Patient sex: M
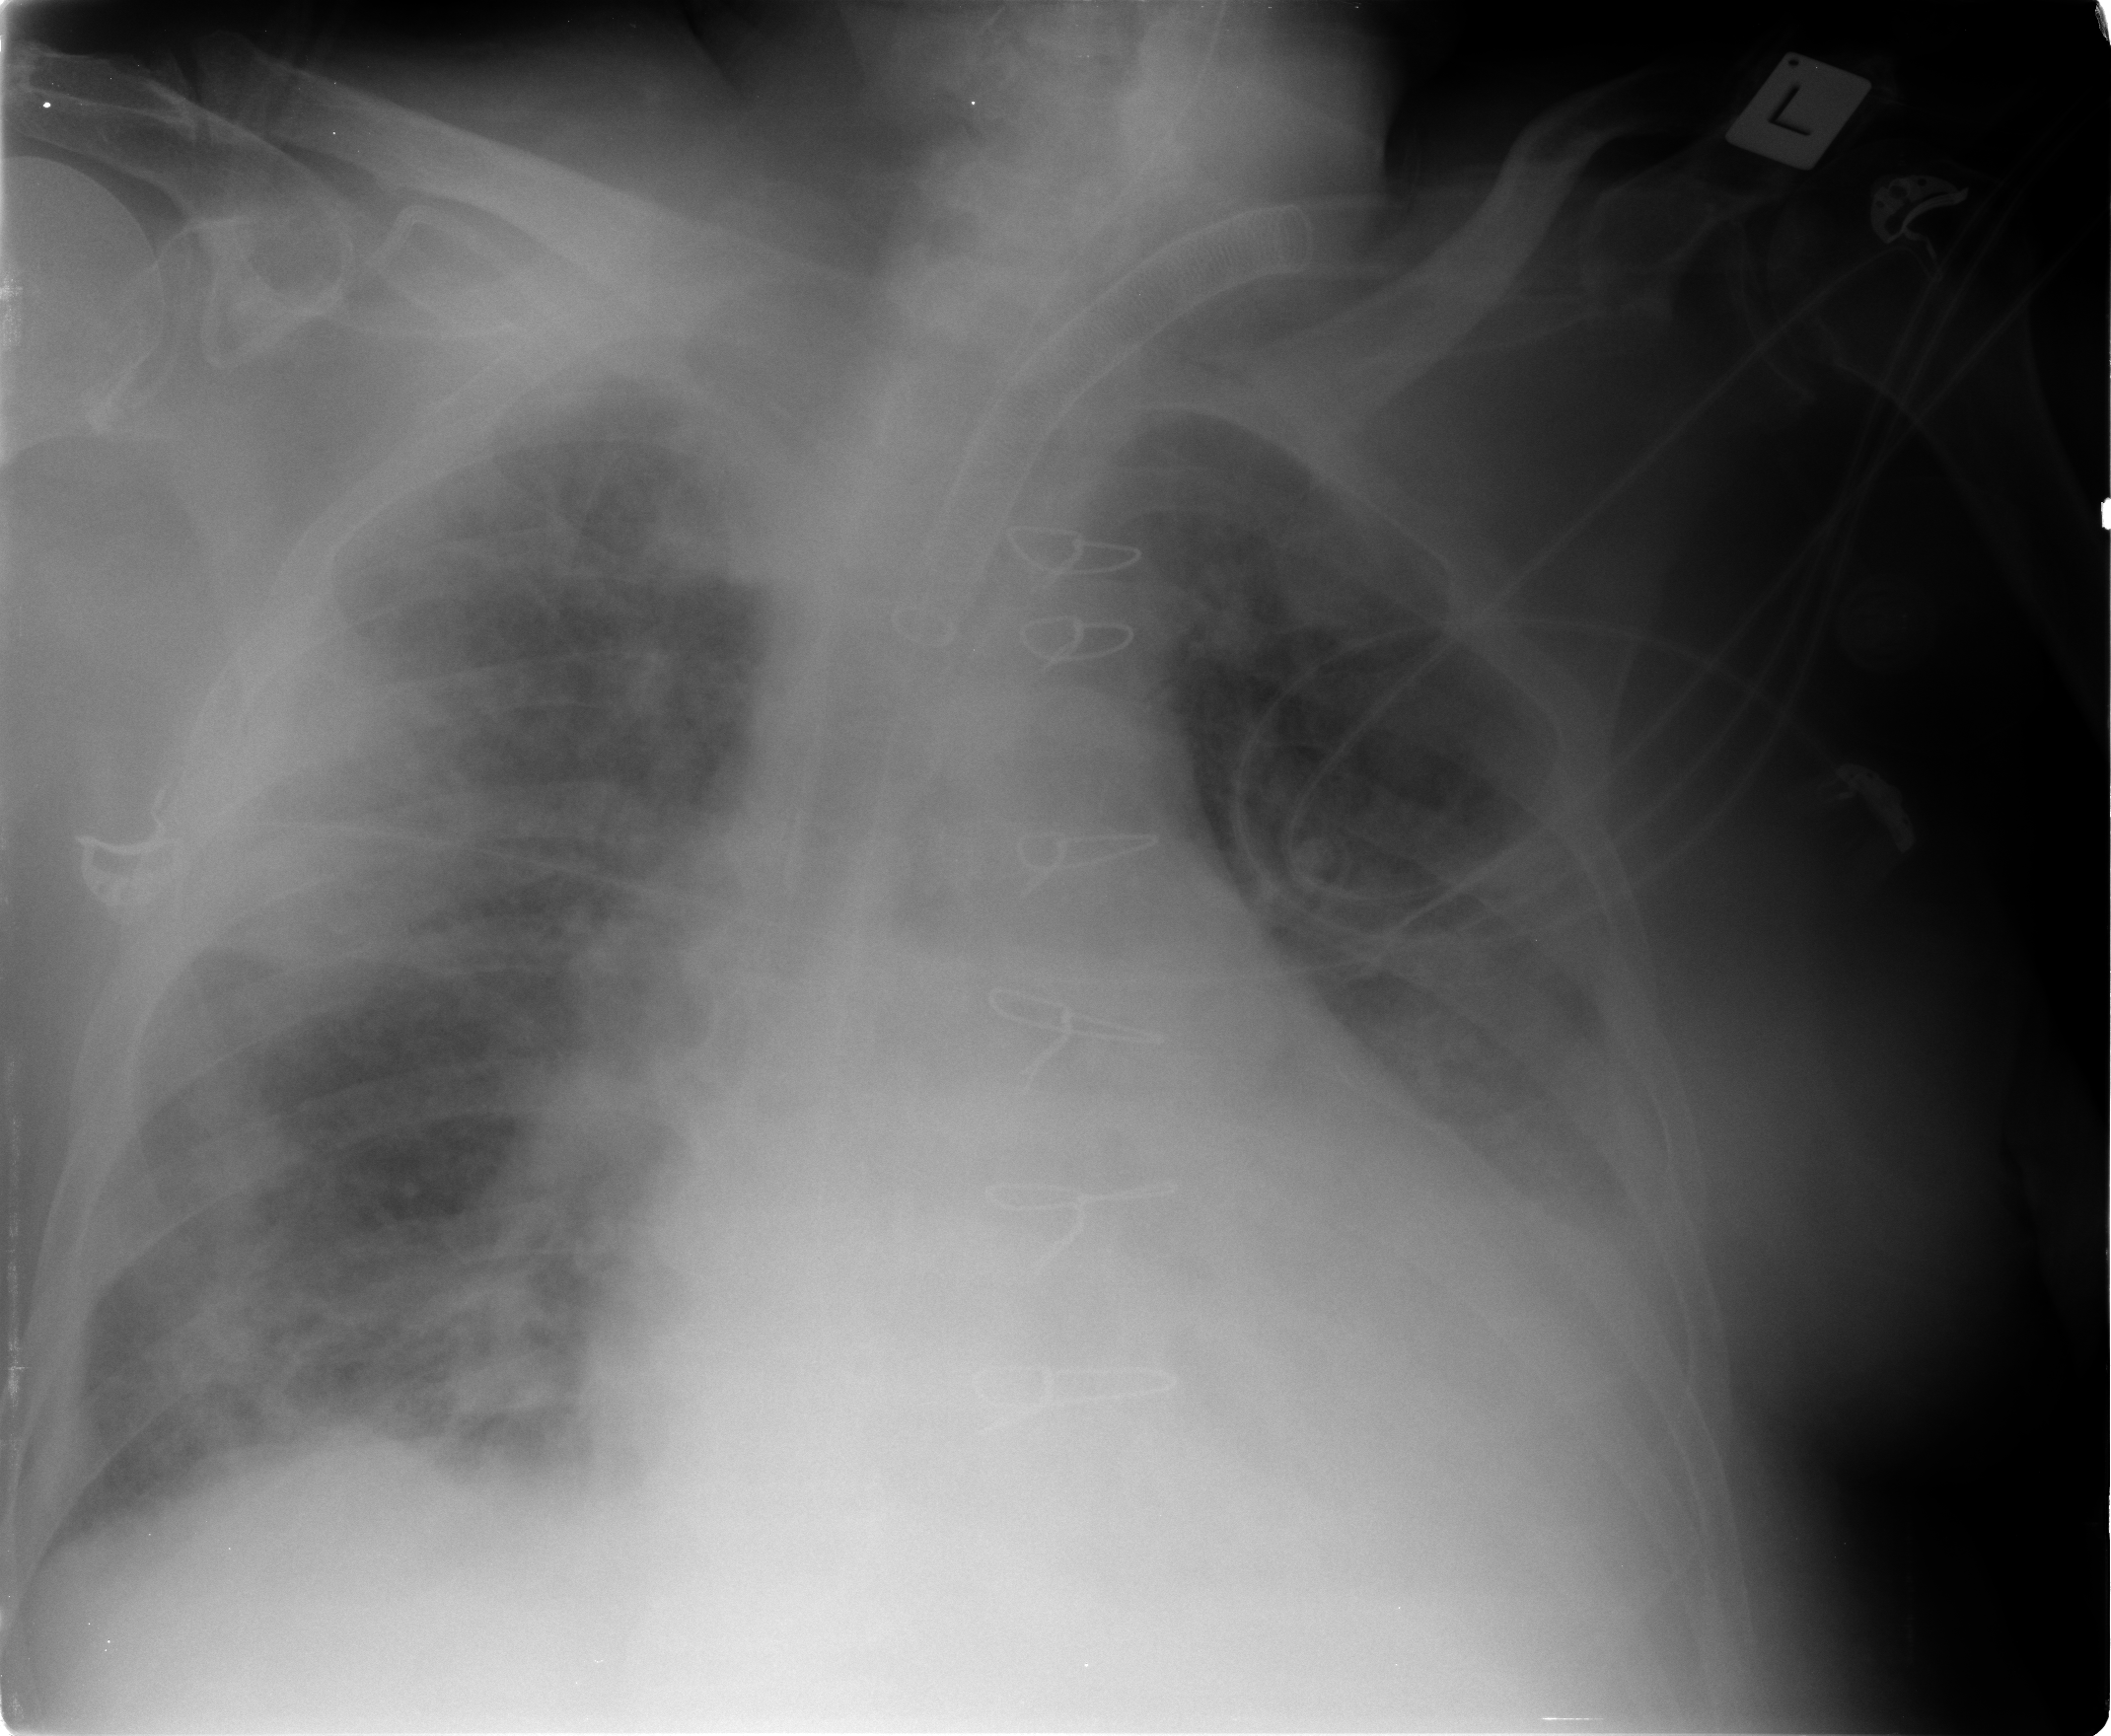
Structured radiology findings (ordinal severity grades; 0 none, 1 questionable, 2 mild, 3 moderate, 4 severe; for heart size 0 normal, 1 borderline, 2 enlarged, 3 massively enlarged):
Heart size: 2
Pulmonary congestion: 2
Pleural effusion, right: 1
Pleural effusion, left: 2
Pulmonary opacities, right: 4
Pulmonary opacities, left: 2
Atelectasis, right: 3
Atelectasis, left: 2